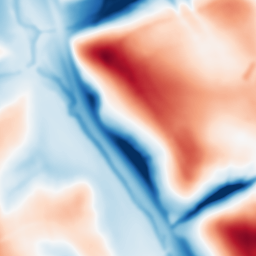
Category: multiscale
Decomposition family: dog_multiscale
Decomposition parameters: sigma_ratio: 2
n_scales: 4
base_sigma: 2
Upsampling method: quadratic
Upsampling parameters: scale: 4
Upsampling scale: 4